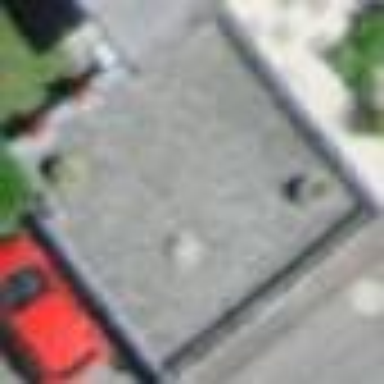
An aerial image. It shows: Garage building.